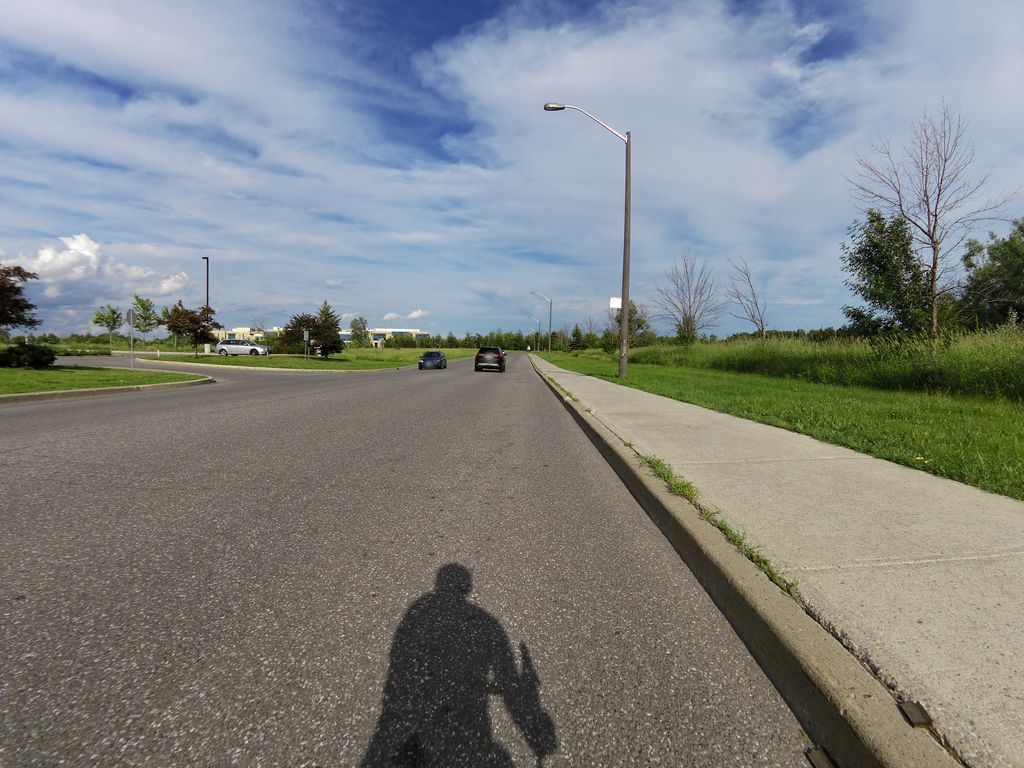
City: ottawa-gatineau